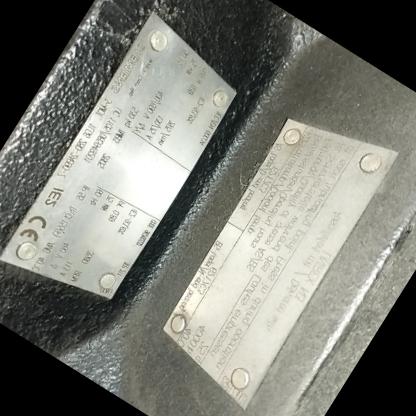
Klasa: tabliczka-znamionowa